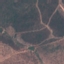
Land use / land cover: HerbaceousVegetation